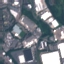
Land use / land cover class: Industrial